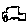
Label: car